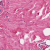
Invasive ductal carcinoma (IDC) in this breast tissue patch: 0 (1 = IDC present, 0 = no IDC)